Interaction volume radius: 5 \u00c5
Interaction volume height: 45 \u00c5
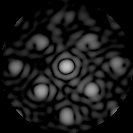
Disorder parameter: 0.1958